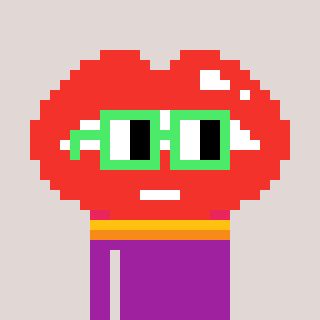
a pixel art character with square light green glasses, a lips-shaped head and a magenta-colored body on a warm background